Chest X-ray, AP view. Patient: 24 years old, sex M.
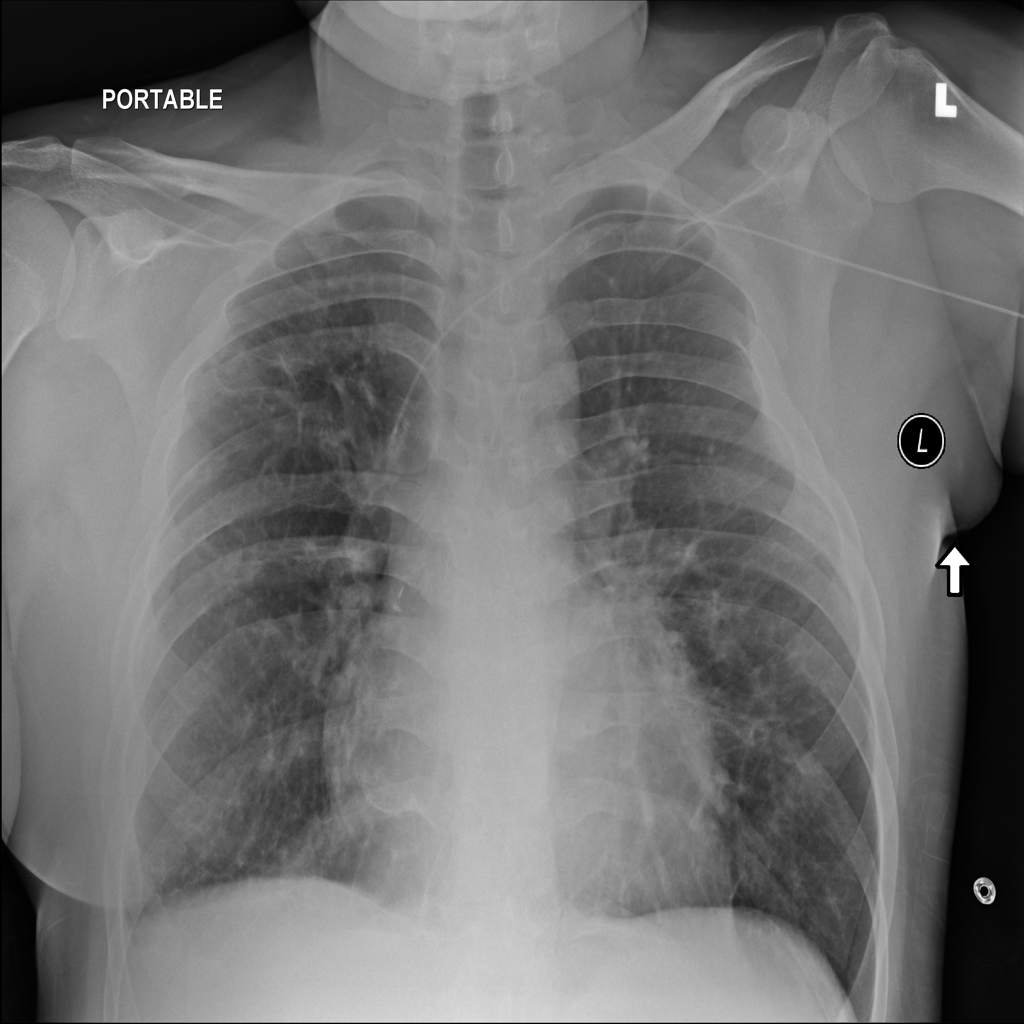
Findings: No Finding